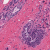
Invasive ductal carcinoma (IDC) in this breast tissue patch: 0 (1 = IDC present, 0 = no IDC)